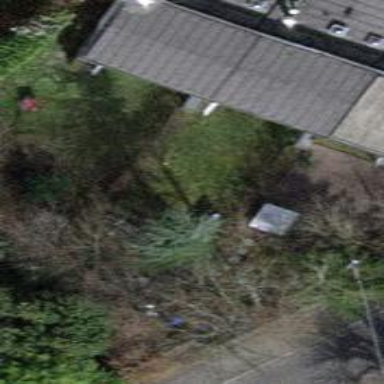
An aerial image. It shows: Garden enclosed by fence.